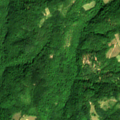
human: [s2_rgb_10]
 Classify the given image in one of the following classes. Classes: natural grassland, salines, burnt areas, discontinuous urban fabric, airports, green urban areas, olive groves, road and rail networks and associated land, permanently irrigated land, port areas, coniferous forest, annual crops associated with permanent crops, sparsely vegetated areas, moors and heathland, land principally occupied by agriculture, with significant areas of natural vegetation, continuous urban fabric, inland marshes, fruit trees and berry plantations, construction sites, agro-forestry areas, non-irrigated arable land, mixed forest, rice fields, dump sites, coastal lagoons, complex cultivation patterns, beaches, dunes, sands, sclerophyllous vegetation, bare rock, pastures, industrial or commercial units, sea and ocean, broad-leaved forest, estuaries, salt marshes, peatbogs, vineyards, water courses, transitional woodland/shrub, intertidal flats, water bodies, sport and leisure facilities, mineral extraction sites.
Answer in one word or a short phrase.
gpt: land principally occupied by agriculture, with significant areas of natural vegetation, broad-leaved forest